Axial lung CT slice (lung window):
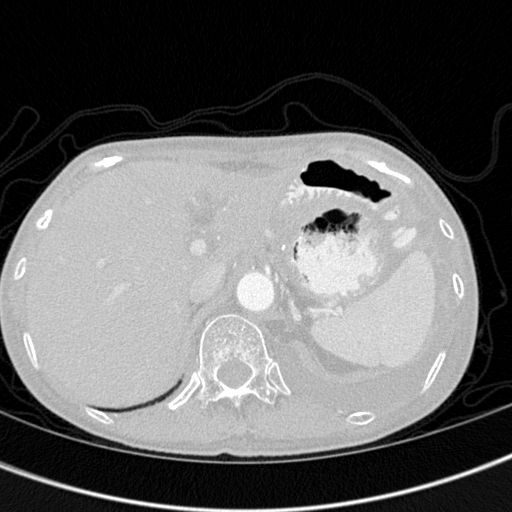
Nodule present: no